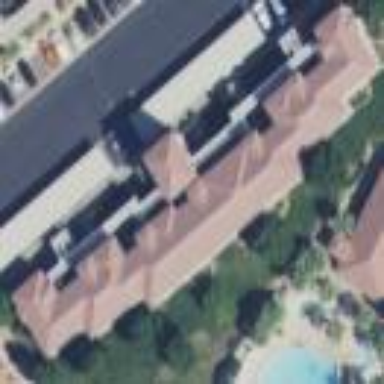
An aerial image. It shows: Hotel building.